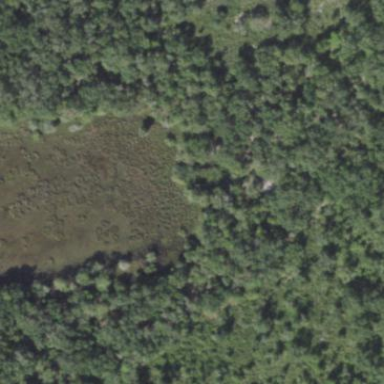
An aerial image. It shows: Marsh wetland.